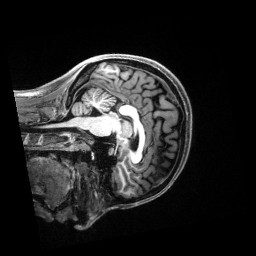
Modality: T1w
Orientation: sagittal
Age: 19
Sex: female
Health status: healthy
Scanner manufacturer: siemens
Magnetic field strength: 3 T
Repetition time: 2.5 s
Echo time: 0.00222 s